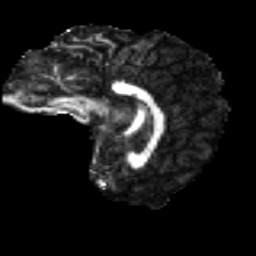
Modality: FA
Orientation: sagittal
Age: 30
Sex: male
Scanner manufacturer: ge
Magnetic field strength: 3 T
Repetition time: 7.8 s
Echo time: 0.0607 s